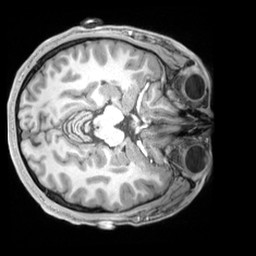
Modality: T1w
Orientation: axial
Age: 21
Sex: male
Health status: ill
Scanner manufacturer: siemens
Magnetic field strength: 3 T
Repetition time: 2.2 s
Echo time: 0.00218 s